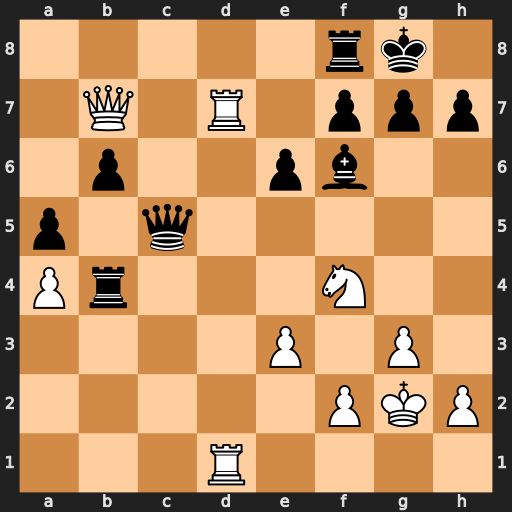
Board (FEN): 5rk1/1Q1R1ppp/1p2pb2/p1q5/Pr3N2/4P1P1/5PKP/3R4
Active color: w
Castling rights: -
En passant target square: -
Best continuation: Nd3 Qc4 Nxb4